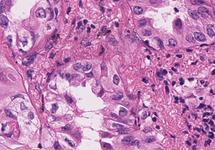
Tumor epithelial tissue: yes
Tumor-associated stroma tissue: yes
Normal tissue: no